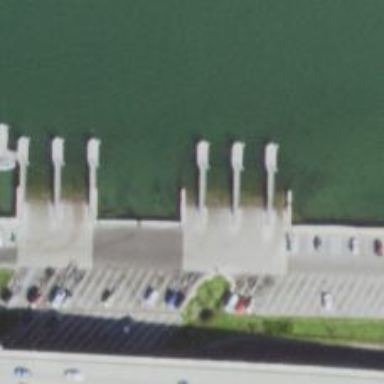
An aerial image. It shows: Slipway for leisure land vehicles on service road.